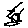
Label: tree